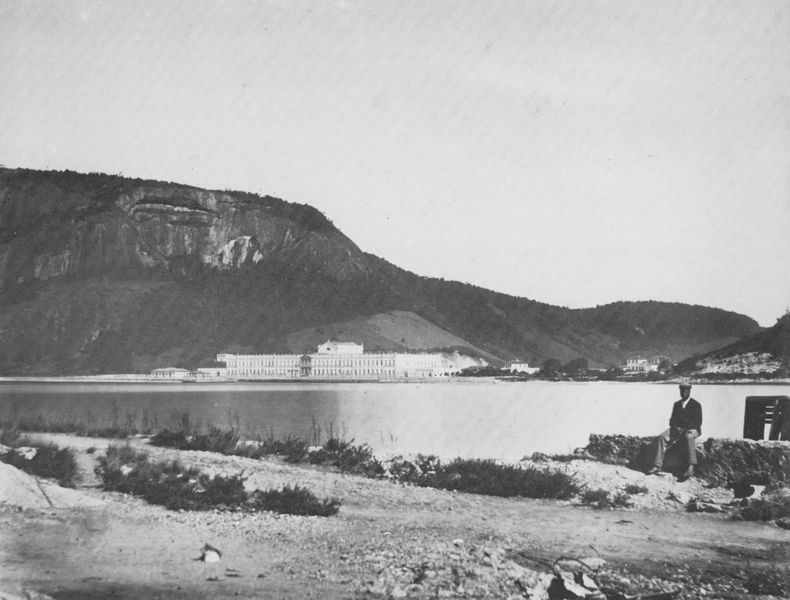
Titel: Das Spital Dom Pedro II an der Botafogo-Bai
Künstler: Augusto Stahl
Standort: Rio de Janeiro
Institution: Sammlung Gilberto Ferrez
Schlagwörter: baum, berg, felsen, himmel, mann, schatten, wasser, weiß, bäume, fluss, landschaft, see, sitzen, stadt, ufer, fenster, grau, hintergrund, hut, licht, schwarz, strasse, anlage, ausblick, gebäude, gras, haus, schloss, weg, kappe, mütze, architektur, mensch, stein, steine, erde, ferne, gräser, häuser, hügel, natur, spiegelung, weite, büsche, gewässer, sträucher, insel, sitzend, pflanzen, tal, wald, beine, strand, ansicht, fassade, ort, schotter, berge, berghang, fels, felswand, gebirge, gipfel, hang, dorf, giebel, mauer, massiv, arbeiter, kies, böschung, dampfer, hotel, klippe, foto, fotografie, photographie, palast, urlaub, abbruch, groß, schwarz-weiss, quer, photo, karg, unkraut, höhenzug, nadelwald, geschosse, baüme, plateau, gestrüpp, breit, fotographie, stockwerke, jenseits, aufnahme, bergmassiv, photografie, bewuchs, flussufer, neubau, kiesweg, riegel, kiess, gebäuderiegel, gewäser, hotel am see, seehotel, serr